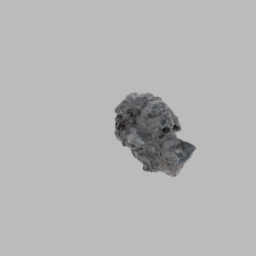
Label: nature